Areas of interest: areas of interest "Song Yahu Middle School - Gymnasium"
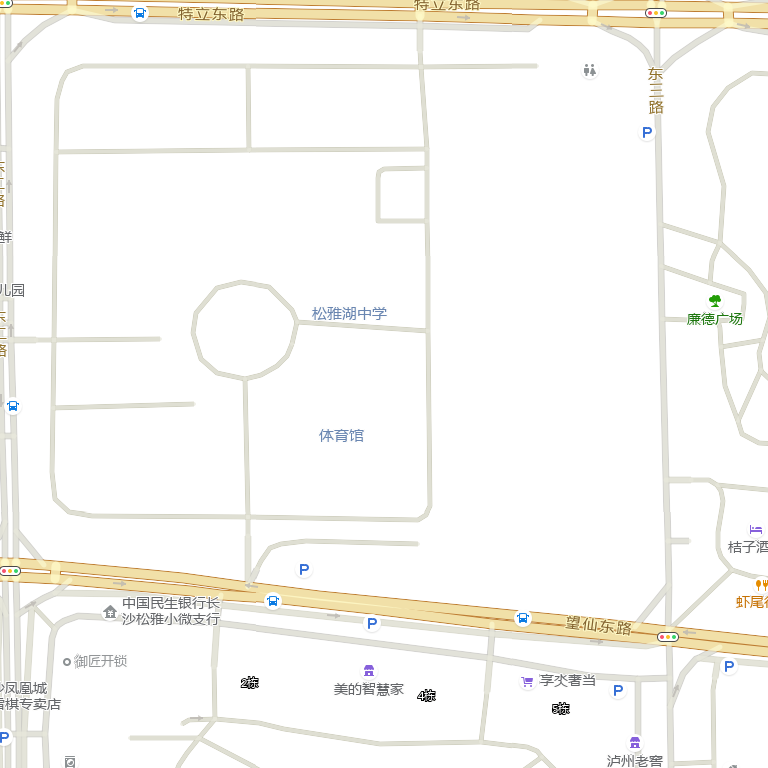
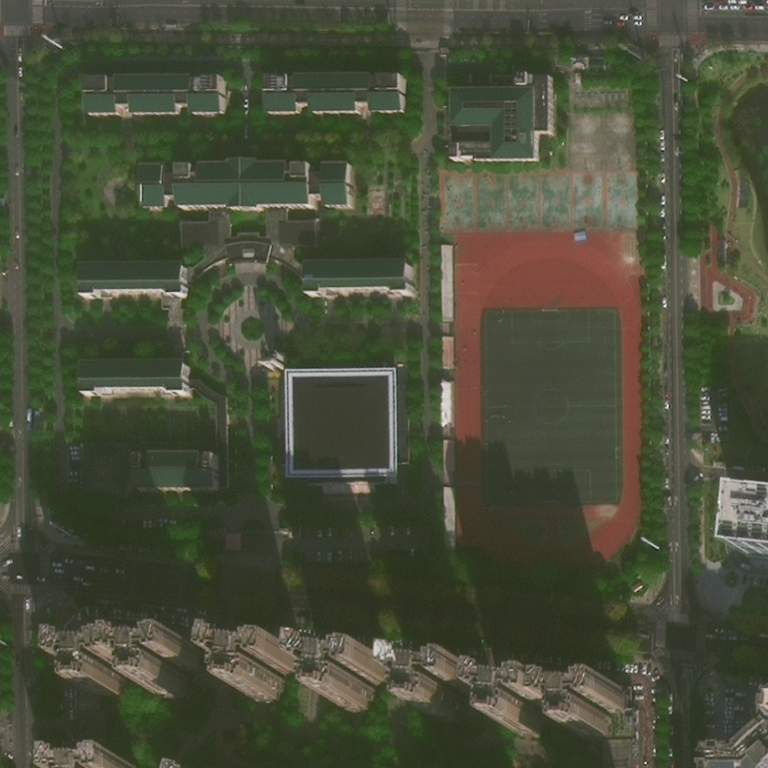